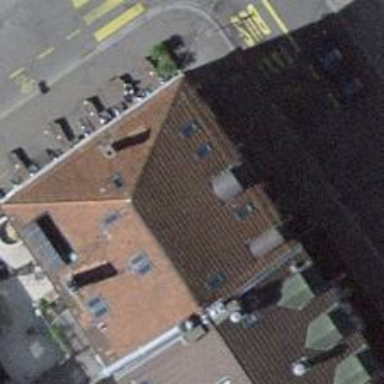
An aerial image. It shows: Bar.